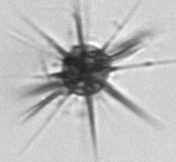
Label: Acantharia